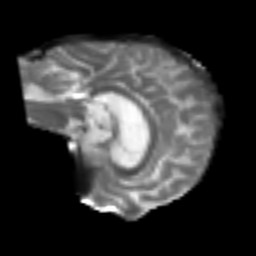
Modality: T2w
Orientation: sagittal
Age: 71
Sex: male
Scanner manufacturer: siemens
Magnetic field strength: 3 T
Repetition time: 4.999 s
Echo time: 0.07946 s